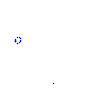
Particle: kaon